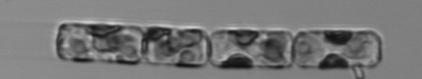
Label: Guinardia_delicatula